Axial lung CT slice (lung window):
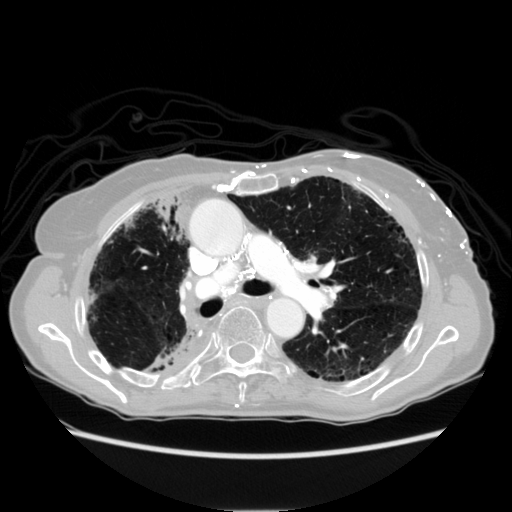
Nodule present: no